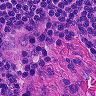
Metastatic tissue present: no